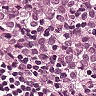
Metastatic tissue present: yes